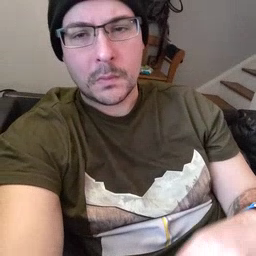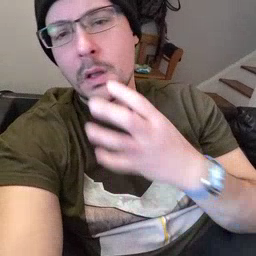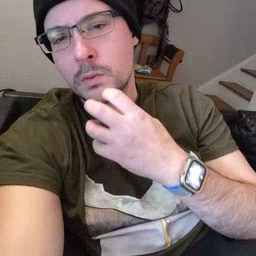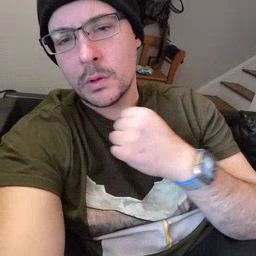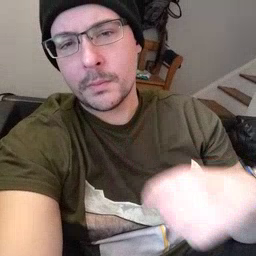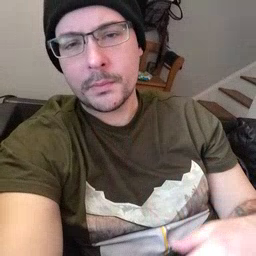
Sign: underwear